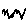
Label: zigzag